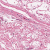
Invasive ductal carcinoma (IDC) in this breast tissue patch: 0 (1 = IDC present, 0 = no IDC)